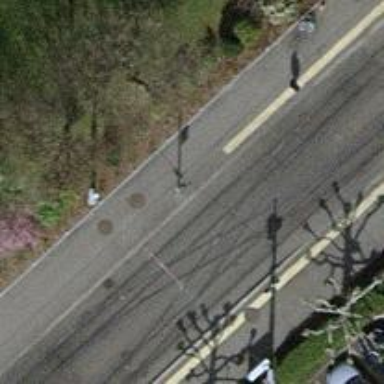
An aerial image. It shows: Tram railway with electrified contact lines.